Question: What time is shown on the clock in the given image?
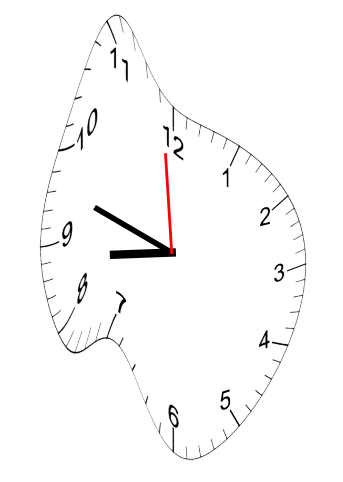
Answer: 08:47:59